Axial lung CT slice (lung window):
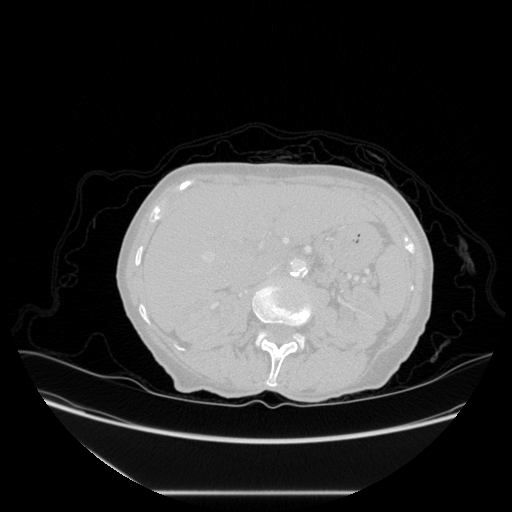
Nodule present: no